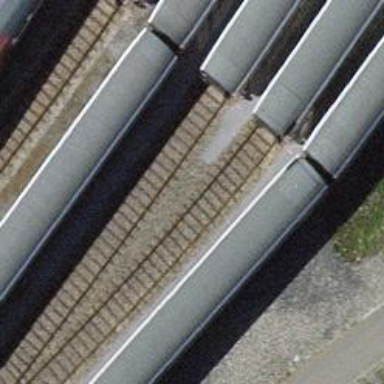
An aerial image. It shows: Railway yard with one track in service.